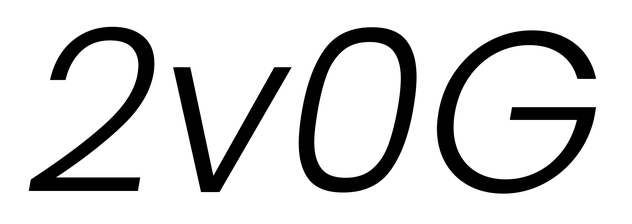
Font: Poppins-LightItalic